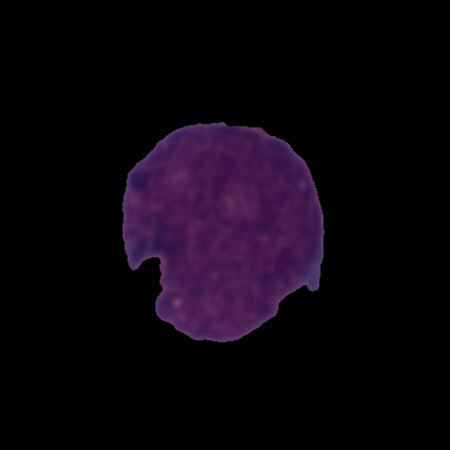
Label: cancer